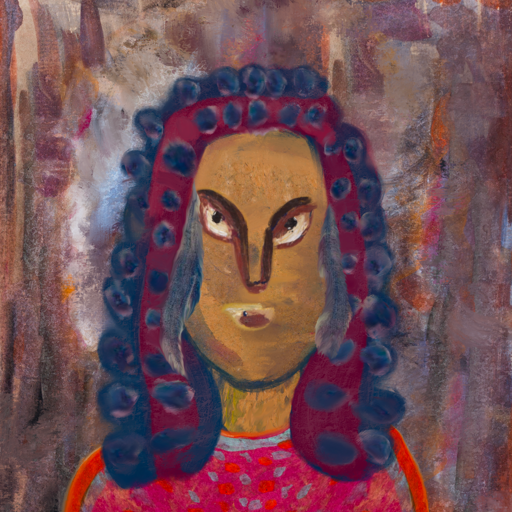
Background: Hypocrite, Head And Neck Front: In_The_Sun, Face Front: After_Raid, Bust: Sisters, Hair Front: Hill_Girl, Head Accessory: Blank, Second Necklace: Blank, Necklace: Blank, Baby: Blank